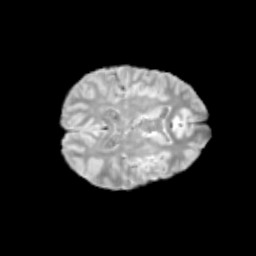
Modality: T2w
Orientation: axial
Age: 11
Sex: female
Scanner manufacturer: siemens
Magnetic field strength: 3 T
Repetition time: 3.8 s
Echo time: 0.07 s